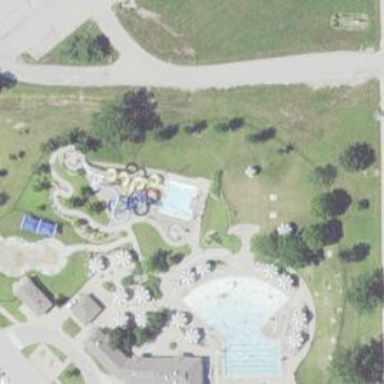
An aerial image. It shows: Water slide attraction.